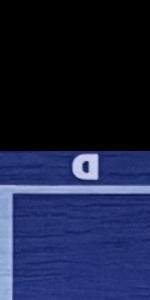
Label: Empty